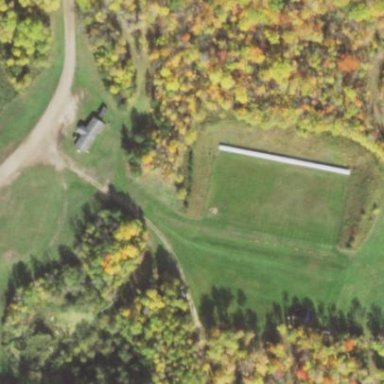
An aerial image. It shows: Shooting range located on pitch used for leisure land activities.